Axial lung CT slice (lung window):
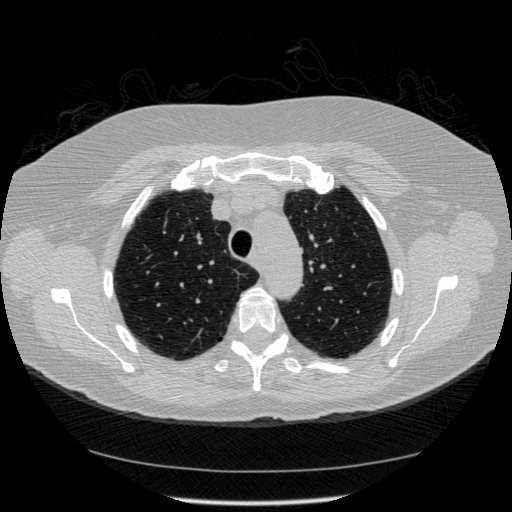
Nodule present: no